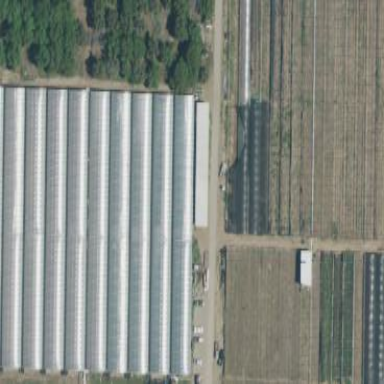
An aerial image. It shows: Greenhouse.